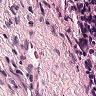
Metastatic tissue present: no